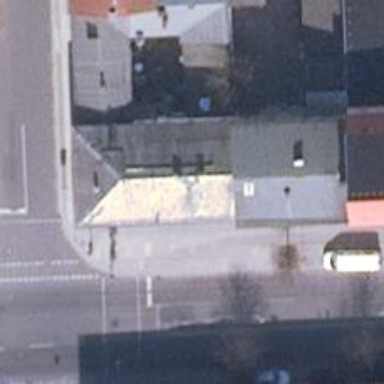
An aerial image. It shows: Clothing store.